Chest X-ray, PA view. Patient: 36 years old, sex M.
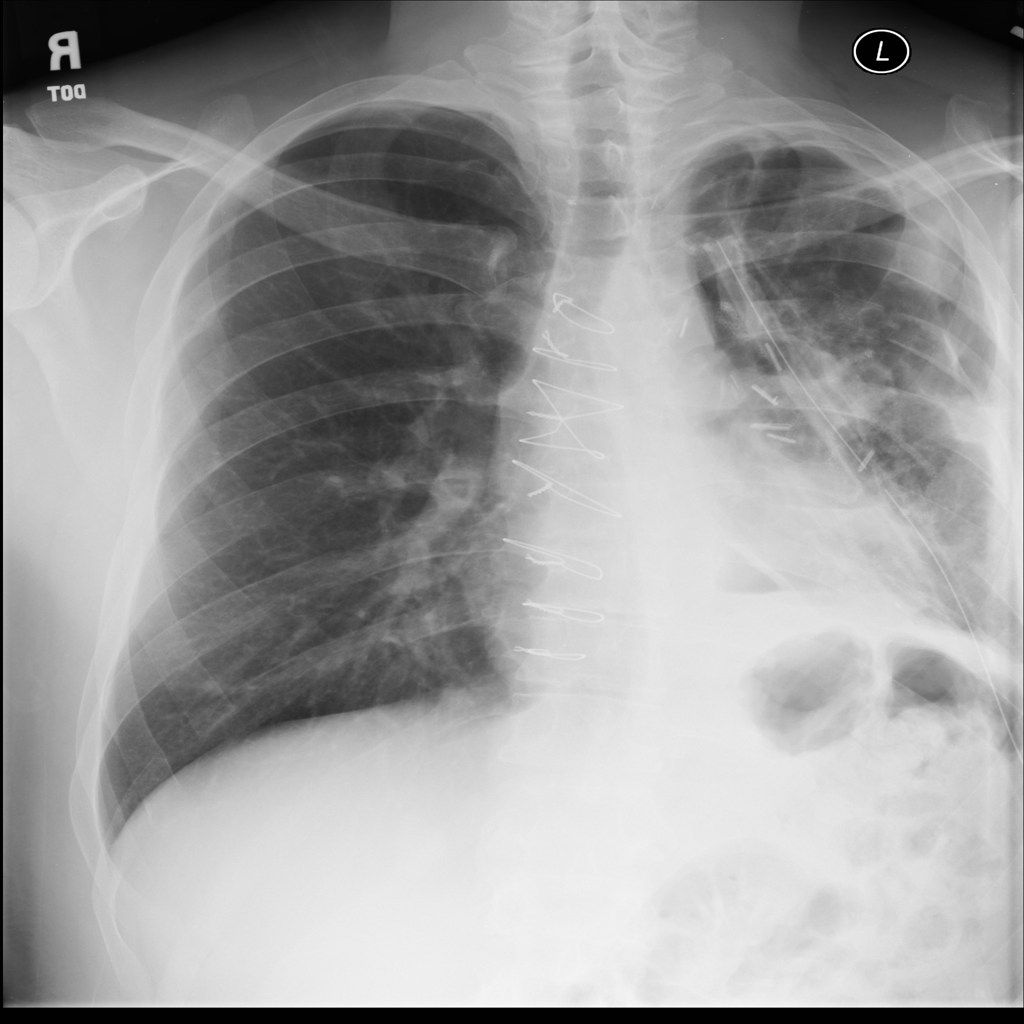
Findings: No Finding